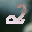
Label: 2